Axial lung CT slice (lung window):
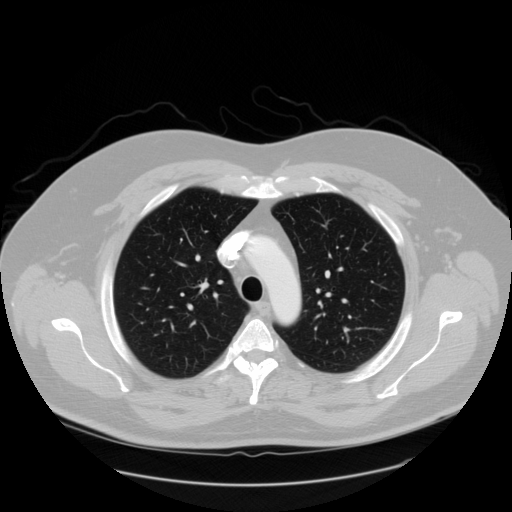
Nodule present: no